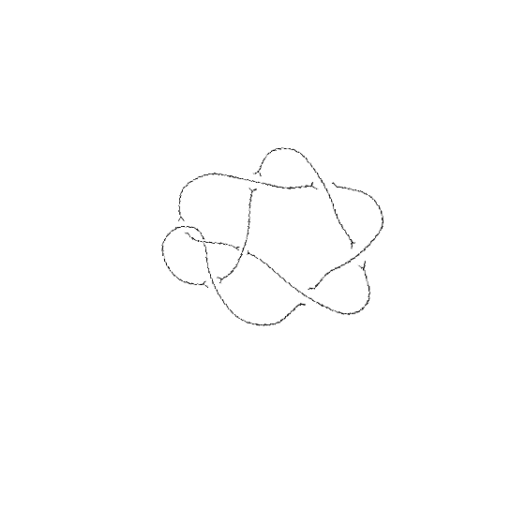
Crossing number: 8